Question:
I have navigation html and want to add image on hover like this attachment,and it should set properly if menu text is long or short.if normal image is there it could be set but the shape is different so how can i set this?
is there any way to make such shape using any css?
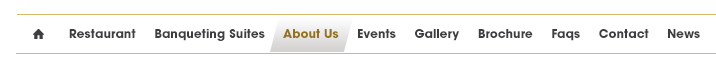
Answer: Use pseudo elements :before and :after
<URL>
'''
.testClass:hover:before {
content: '';
position: absolute;
top:0;
left:-15px;
width: 0px;
height: 0px;
border-style: solid;
border-width: 0 0 30px 15px;
border-color: transparent transparent beige transparent;
}
.testClass:hover:after {
content: '';
position: absolute;
top:0;
right:-15px;
width: 0px;
height: 0px;
border-style: solid;
border-width: 30px 15px 0 0;
border-color: beige transparent transparent transparent;
}
'''